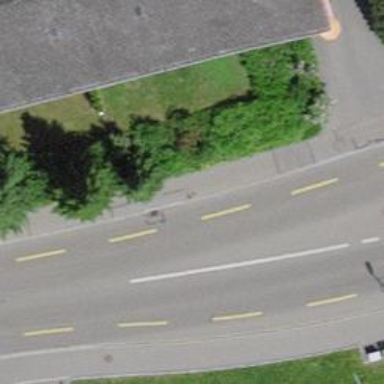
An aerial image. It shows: Sidewalk along the footway.